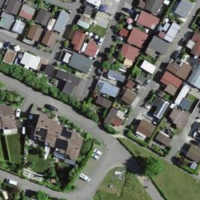
EUNIS habitat code: 53
Species observed at this site:
Prunus spinosa